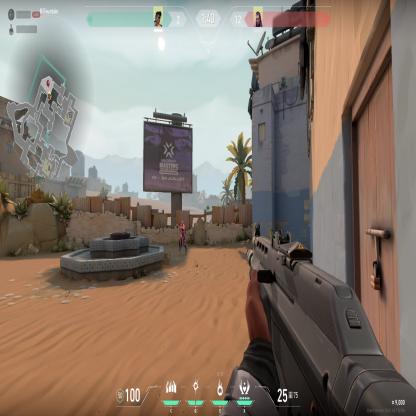
Label: enemy